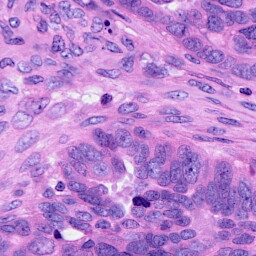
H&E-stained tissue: Ovarian